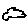
Label: cloud